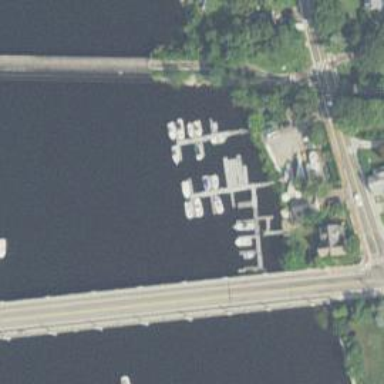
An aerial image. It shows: Man-made pier.